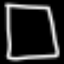
Label: square